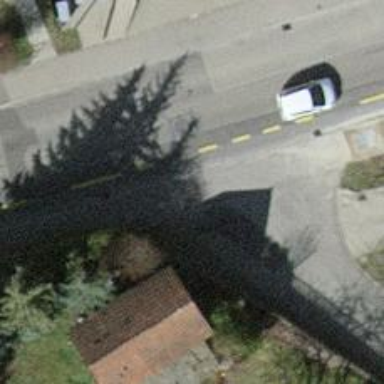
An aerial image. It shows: Smooth asphalt road in residential area.